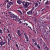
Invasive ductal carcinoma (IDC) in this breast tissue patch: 1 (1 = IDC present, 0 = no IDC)